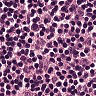
Metastatic tissue present: no